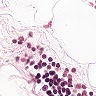
Metastatic tissue present: no